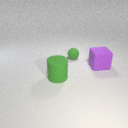
small green rubber sphere to the right of large green rubber cylinder